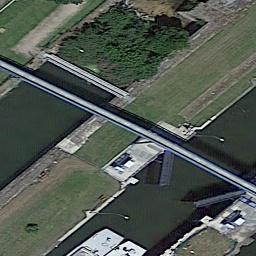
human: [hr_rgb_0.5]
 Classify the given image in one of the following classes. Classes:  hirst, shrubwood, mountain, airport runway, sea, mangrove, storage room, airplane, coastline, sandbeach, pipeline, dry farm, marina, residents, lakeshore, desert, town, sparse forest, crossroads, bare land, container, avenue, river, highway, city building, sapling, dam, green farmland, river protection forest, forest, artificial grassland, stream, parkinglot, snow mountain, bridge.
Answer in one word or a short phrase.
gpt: dam